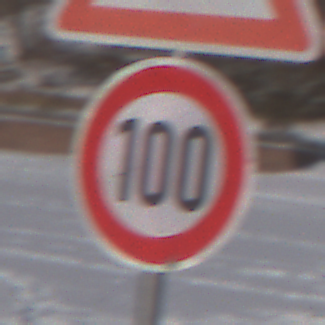
Verkehrszeichen: Geschwindigkeit100
Zusatzzeichen oben: KurveRechts
Umgebung: Outdoor, Nature
Tageszeit: MorningAfternoon
Wetter: PartlyCloudy
Licht: Natural
Jahreszeit: Winter
Kontrast: HighContrast